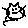
Label: cat